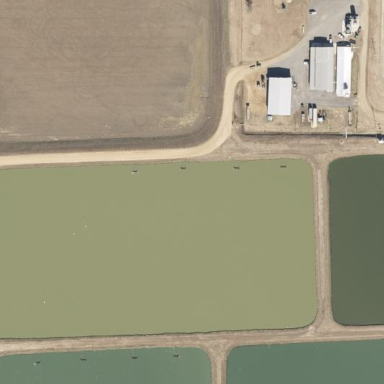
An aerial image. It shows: Aquaculture pond with natural water.